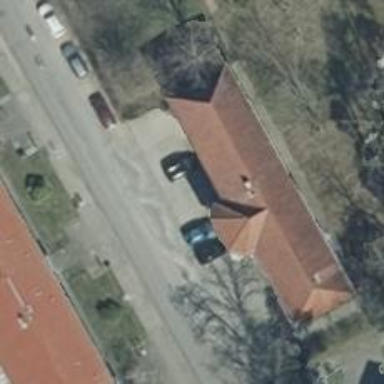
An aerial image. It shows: Driving school.